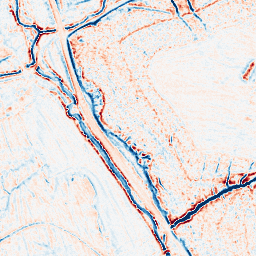
Category: edge_preserving
Decomposition family: bilateral
Decomposition parameters: d: 9
sigma_color: 75
sigma_space: 100
Upsampling method: sinc_blackman
Upsampling parameters: scale: 2
kernel_size: 8
Upsampling scale: 2